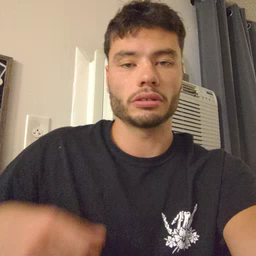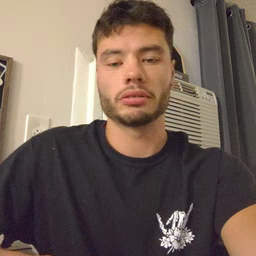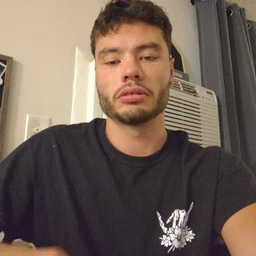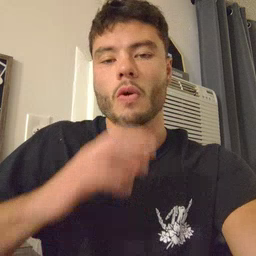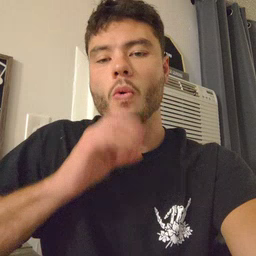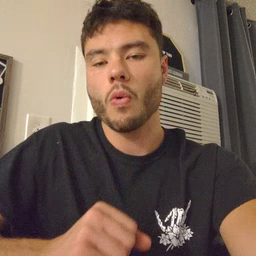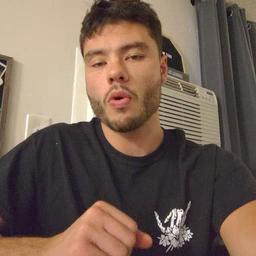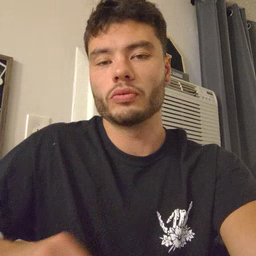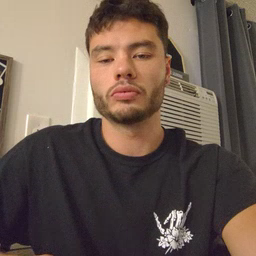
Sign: old